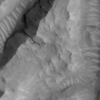
Label: not_dusty